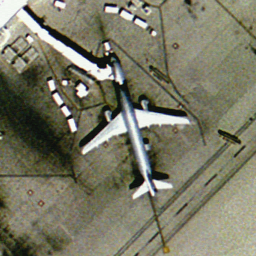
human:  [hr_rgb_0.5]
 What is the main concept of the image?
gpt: airplane